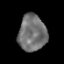
Tissue: prostate
Cell type: Epithelial cells
Senescence score: 0.2235
Nuclear area (px): 995
Mean DAPI intensity: 114.046